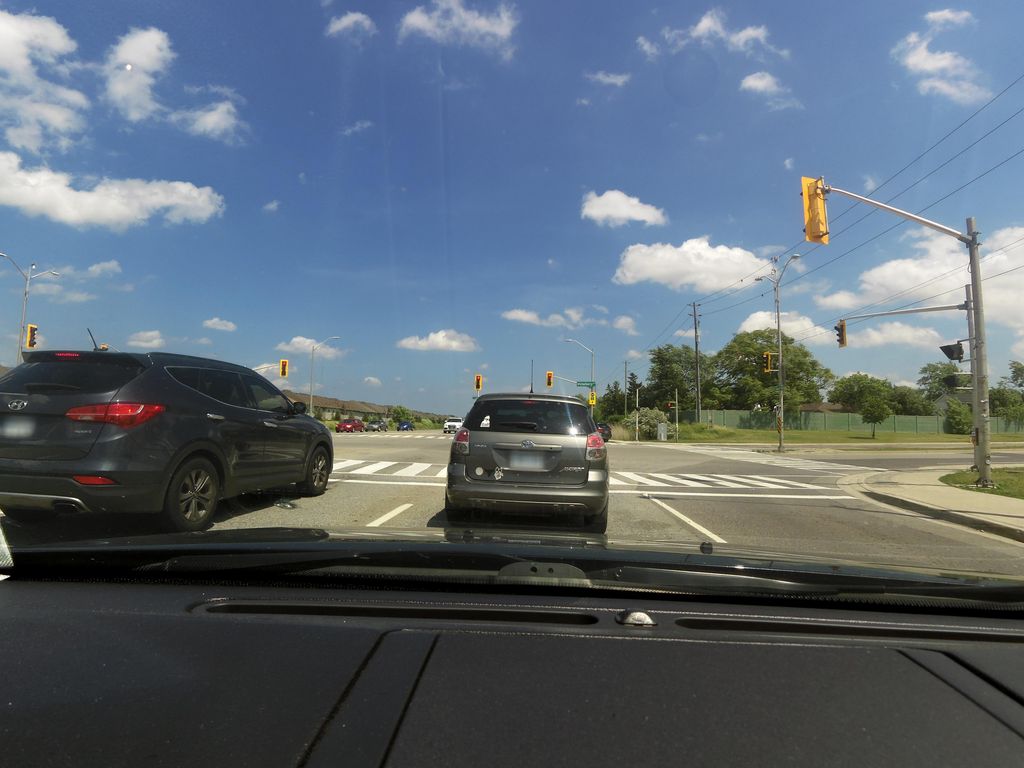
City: hamilton